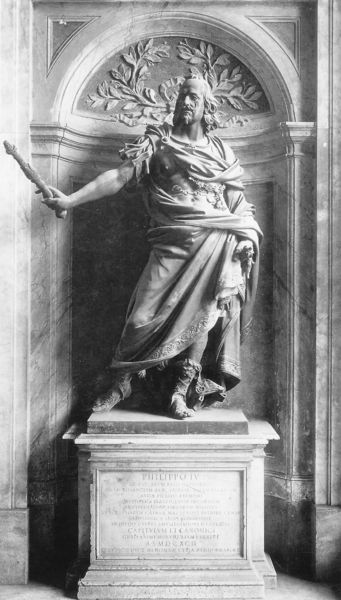
Titel: Phillip IV.
Künstler: Giovanni Lorenzo Bernini
Standort: Rom, S. Maria Maggiore (EU - I - Latium)
Schlagwörter: blätter, gott, kampf, kämpfer, mann, umhang, äste, bewegung, elegant, geste, marmor, ornament, bart, arm, bärtig, falten, sockel, stehen, portrait, porträt, ast, zweige, figur, gewand, haare, mantel, pose, stehend, pflanze, locken, ranken, skulptur, statue, relief, bogen, schuhe, stab, rundbogen, kaiser, tafel, inschrift, glatze, bildhauerei, kontrapost, podest, name, nische, panzer, antike, barfuß, drapiert, schwarzweiß, schwert, waffe, helm, herrscher, lorbeer, fürst, rüstung, kapitelle, heft, brustpanzer, dynamisch, antik, toga, heiliger, feldherr, niesche, postament, standbein, heilig, zepter, szepter, römisch, wandnische, bildhauer, lateinisch, alkoven, abguss, italienisch, gewandt, philipp, langhaarig, philippus, texttafel, szpeter, muskelpanzer, geöffner umriss, antichisches gewand